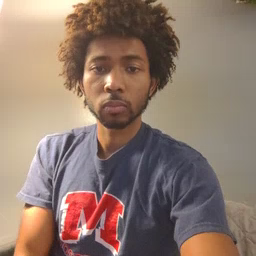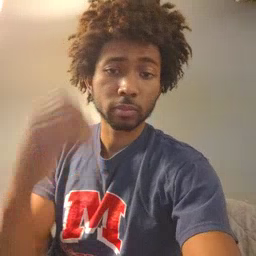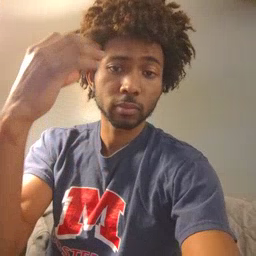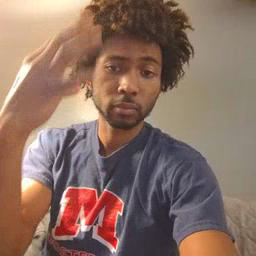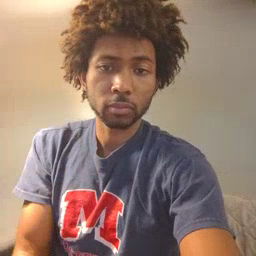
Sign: shower